Question: I created a new theme with the query theme roller. However, I can't seem to figure out how it is setting the checkbox color when it is not selected.

If you look closely you can see that the box is there with a slightly darker color. The theme roller or JQM itself, seems to create a darker or lighter shade than the main area. I've tried searching for that color in the downloaded theme, looked at the applied styles, etc but I can't figure out how this gets set or how I can change it to be either a little darker or a little lighter.
Here is the theme roller link if you want to download the them for yourself:
<URL>
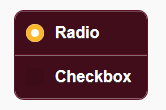
Answer: If you set the following it should fix your issue:
'''
.ui-btn.ui-checkbox-off:after{
background:#fff;
opacity:1;
}
'''
By default the opacity was was on:
'''
.ui-checkbox-off:after, .ui-btn.ui-radio-off:after
'''
And the color was set on:
'''
.ui-btn-icon-left:after, .ui-btn-icon-right:after, .ui-btn-icon-top:after, .ui-btn-icon-bottom:after, .ui-btn-icon-notext:after
'''
Hope that helps.